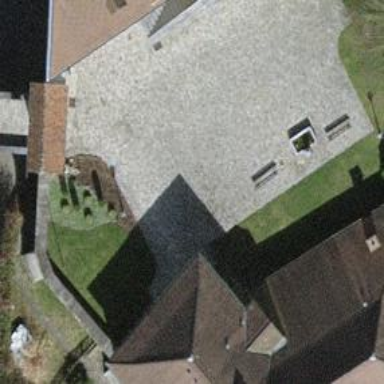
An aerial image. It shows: Majestic castle with rich historical significance.